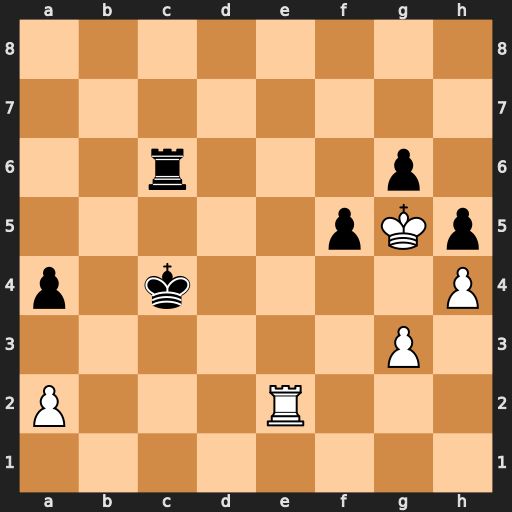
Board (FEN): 8/8/2r3p1/5pKp/p1k4P/6P1/P3R3/8
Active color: w
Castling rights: -
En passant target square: -
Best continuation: Rc2+ Kb5 Rxc6